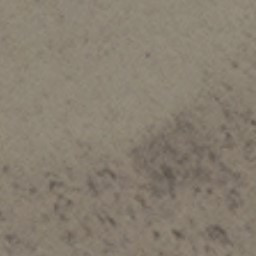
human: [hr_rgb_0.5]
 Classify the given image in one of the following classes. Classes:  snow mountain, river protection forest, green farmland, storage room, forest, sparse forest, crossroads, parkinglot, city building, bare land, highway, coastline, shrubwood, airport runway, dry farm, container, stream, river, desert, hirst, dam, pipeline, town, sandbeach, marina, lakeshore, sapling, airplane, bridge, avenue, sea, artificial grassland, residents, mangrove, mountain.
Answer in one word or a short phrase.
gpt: bare land